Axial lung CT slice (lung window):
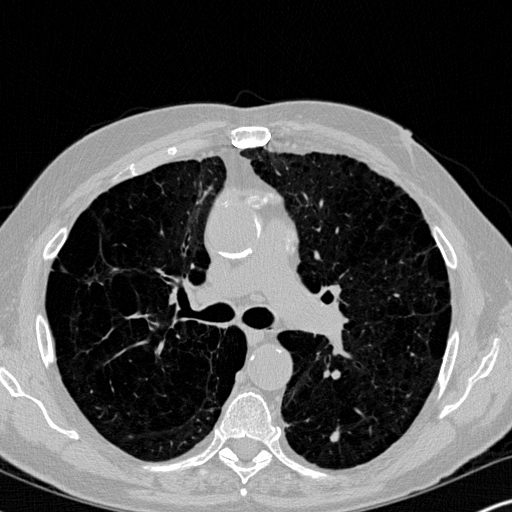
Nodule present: yes
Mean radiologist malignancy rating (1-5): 3.5